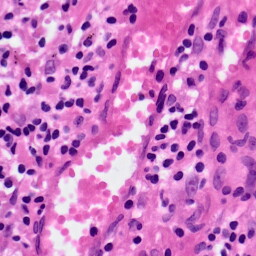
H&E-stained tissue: Lung